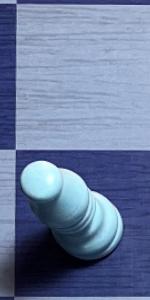
Label: Bishop_White